Question: I'm sure it's a kickself-obvious typo, but I can't see it. I'm trying to INSERT data taken from a HTML form using POST into a MySQL database using PHP. The POST works successfully, but the query fails; I've checked the table to make sure nothing new has been inserted.
Here's the PHP code intended to run the query:
'''
if ($_POST) {
$username = "root";
$password = "root"; //ssh don't tell
$hostname = "localhost";
$dbhandle = mysql_connect($hostname, $username, $password) or die("Unable to connect to MySQL");
$dbname = "asoiaf";
$tablename = "charlist";
$id = '3';
$bookIntroduced = $_POST['bookIntroduced'];
$pageIntroduced = $_POST['pageIntroduced'];
$forename = $_POST['forename'];
$surname = $_POST['surname'];
$oldSurname = $_POST['oldSurname'];
$alias = $_POST['alias'];
$title = $_POST['title'];
$pageIntroduced = $_POST['regnalNumber'];
// Below is the query that fails to execute.
$query = "INSERT INTO $tablename (
$id, $bookIntroduced, $pageIntroduced, $title, $forename, $surname, $oldSurname, $alias, $regnalNumber
)";
mysql_query($query) or die("Nah, I don't feel like being helpful.");
mysql_close($dbhandle);
}
'''
And here is the structure of the table given by the DESCRIBE command:

Can anyone help me to identify the problem?
Also, if it wasn't clear, I'm new to PHP and SQL.
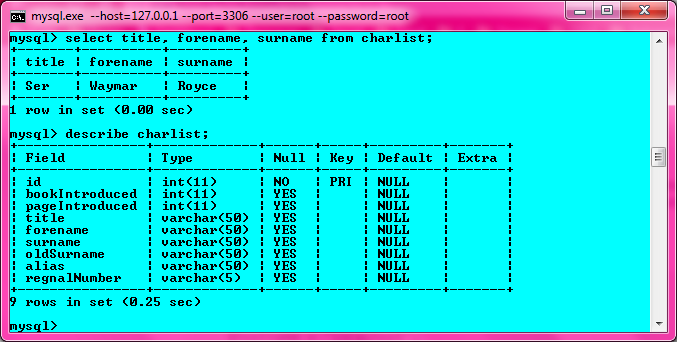
Answer: Doing a SQL query like this is bad practice in many ways, not least because it's extremely fragile and insecure, but I think it will work if you add 'VALUES' and quote the strings.
'''
$query = "INSERT INTO $tablename VALUES (
'$id', '$bookIntroduced', '$pageIntroduced', '$title', '$forename', '$surname', '$oldSurname', '$alias', '$regnalNumber'
)";
'''
I advise against doing this though, and I'm giving this answer just because it's the shortest path to working code. Always name your table and columns ('INSERT INTO mytable (col1, col2) VALUES (:val1, :val2)'), and use prepared statements with mysqli.